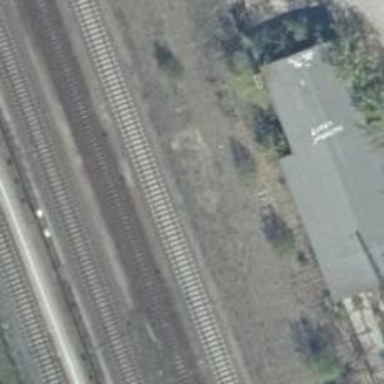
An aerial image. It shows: Railway switch.